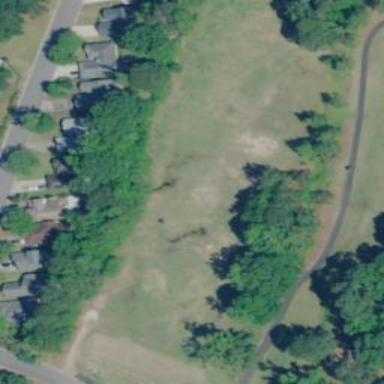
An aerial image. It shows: Grassy area designated as driving range for golf.